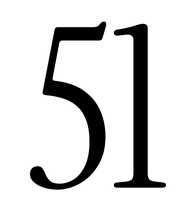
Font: InstrumentSerif-Regular